Question: My code is quite simple (Client Side):
'''
Record.Router.map(function () {
this.resource('main', { path: '/' });
});
Record.MainRoute = Ember.Route.extend({
model: function () {
var response = Record.Rank.find();
console.log(response.get('name'));
console.log(response);
return Record.Rank.find();
}
});
'''
My model:
'''
Record.Rank = DS.Model.extend({
id: DS.attr('integer'),
rank: DS.attr('integer'),
content: DS.attr('string')
});
'''
I use RESTadapter:
'''
Record.Store = DS.Store.extend({
revision: 12,
adapter: DS.RESTAdapter.reopen({
namespace: 'recordApp'
})
});
'''
My Server side code (PHP):
'''
<?php
namespace RecordContainer;
echo '{"rank":
{
"id": "1",
"rank": "2",
"content": "walla"
}
}';
'''
I expect to something after I issue 'Record.Rank.find()' but my 'console.log(response.get('name'))' logs undefined and the second 'console.log(response)' show the following, no information about echo from server inside:

How do I see the response from the server, in Ember?
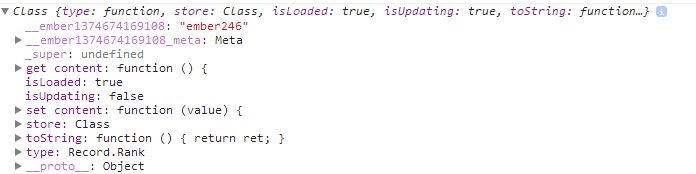
Answer: Calling 'find' on a DS.Model without any parameters, i.e. 'Record.Rank.find()', is equivalent to sending a 'findAll()' request to your server. In other words, it should fetch 'Record.Rank'. Therefore ember-data expects an array in the response of the format:
'''
{
"ranks":[
{
"id": "1",
"rank": "2",
"content": "walla"
},
{
"id": "2",
"rank": "5",
"content": "foo"
}
]
}
'''
Even if the response from the PHP was correct (as described above), 'console.log(response.get('name'));' would probably return 'undefined' since the request is not yet completed and the record(s) are not available. If you really want to access the records loaded into the store you need to place your code into a <URL>:
'''
Record.MainRoute = Ember.Route.extend({
model: function () {
var response = Record.Rank.find();
response.then(function(ranks) {
console.log(ranks.getEach('name'));
});
return response;
}
});
'''